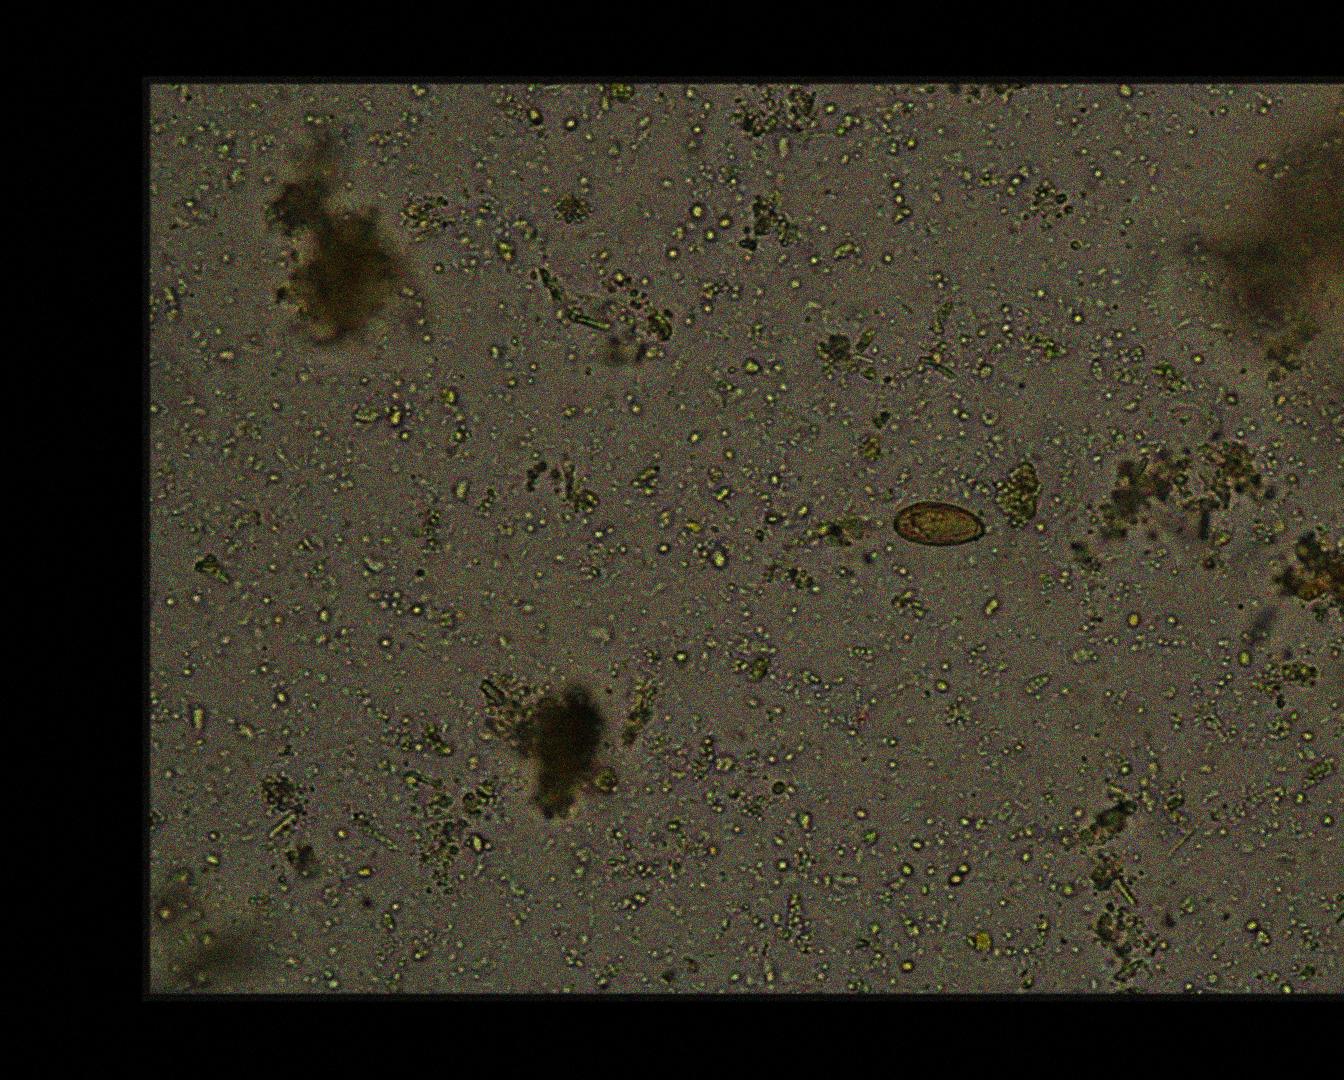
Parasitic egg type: Opisthorchis viverrine